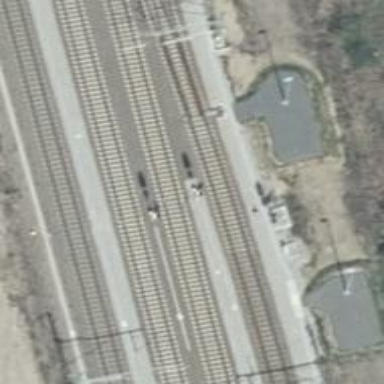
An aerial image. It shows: Railway signal with block marker train protection type.